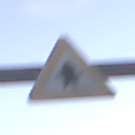
Verkehrszeichen: Vorfahrt
Umgebung: Outdoor, RoadRail
Tageszeit: SunriseSunset
Wetter: PartlyCloudy
Licht: Natural
Jahreszeit: NotSpecified
Kontrast: LowContrast